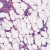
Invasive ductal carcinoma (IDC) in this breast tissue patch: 1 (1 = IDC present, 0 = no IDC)